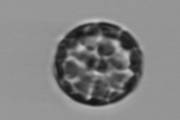
Label: Thalassiosira